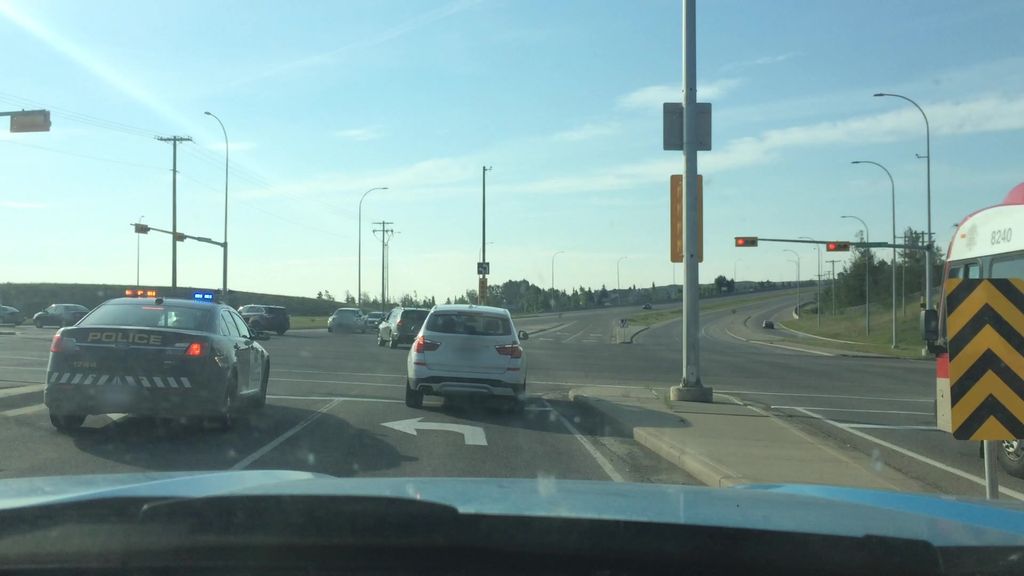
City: calgary